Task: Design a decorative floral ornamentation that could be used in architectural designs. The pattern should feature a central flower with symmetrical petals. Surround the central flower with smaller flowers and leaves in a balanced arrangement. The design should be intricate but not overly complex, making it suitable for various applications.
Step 302:
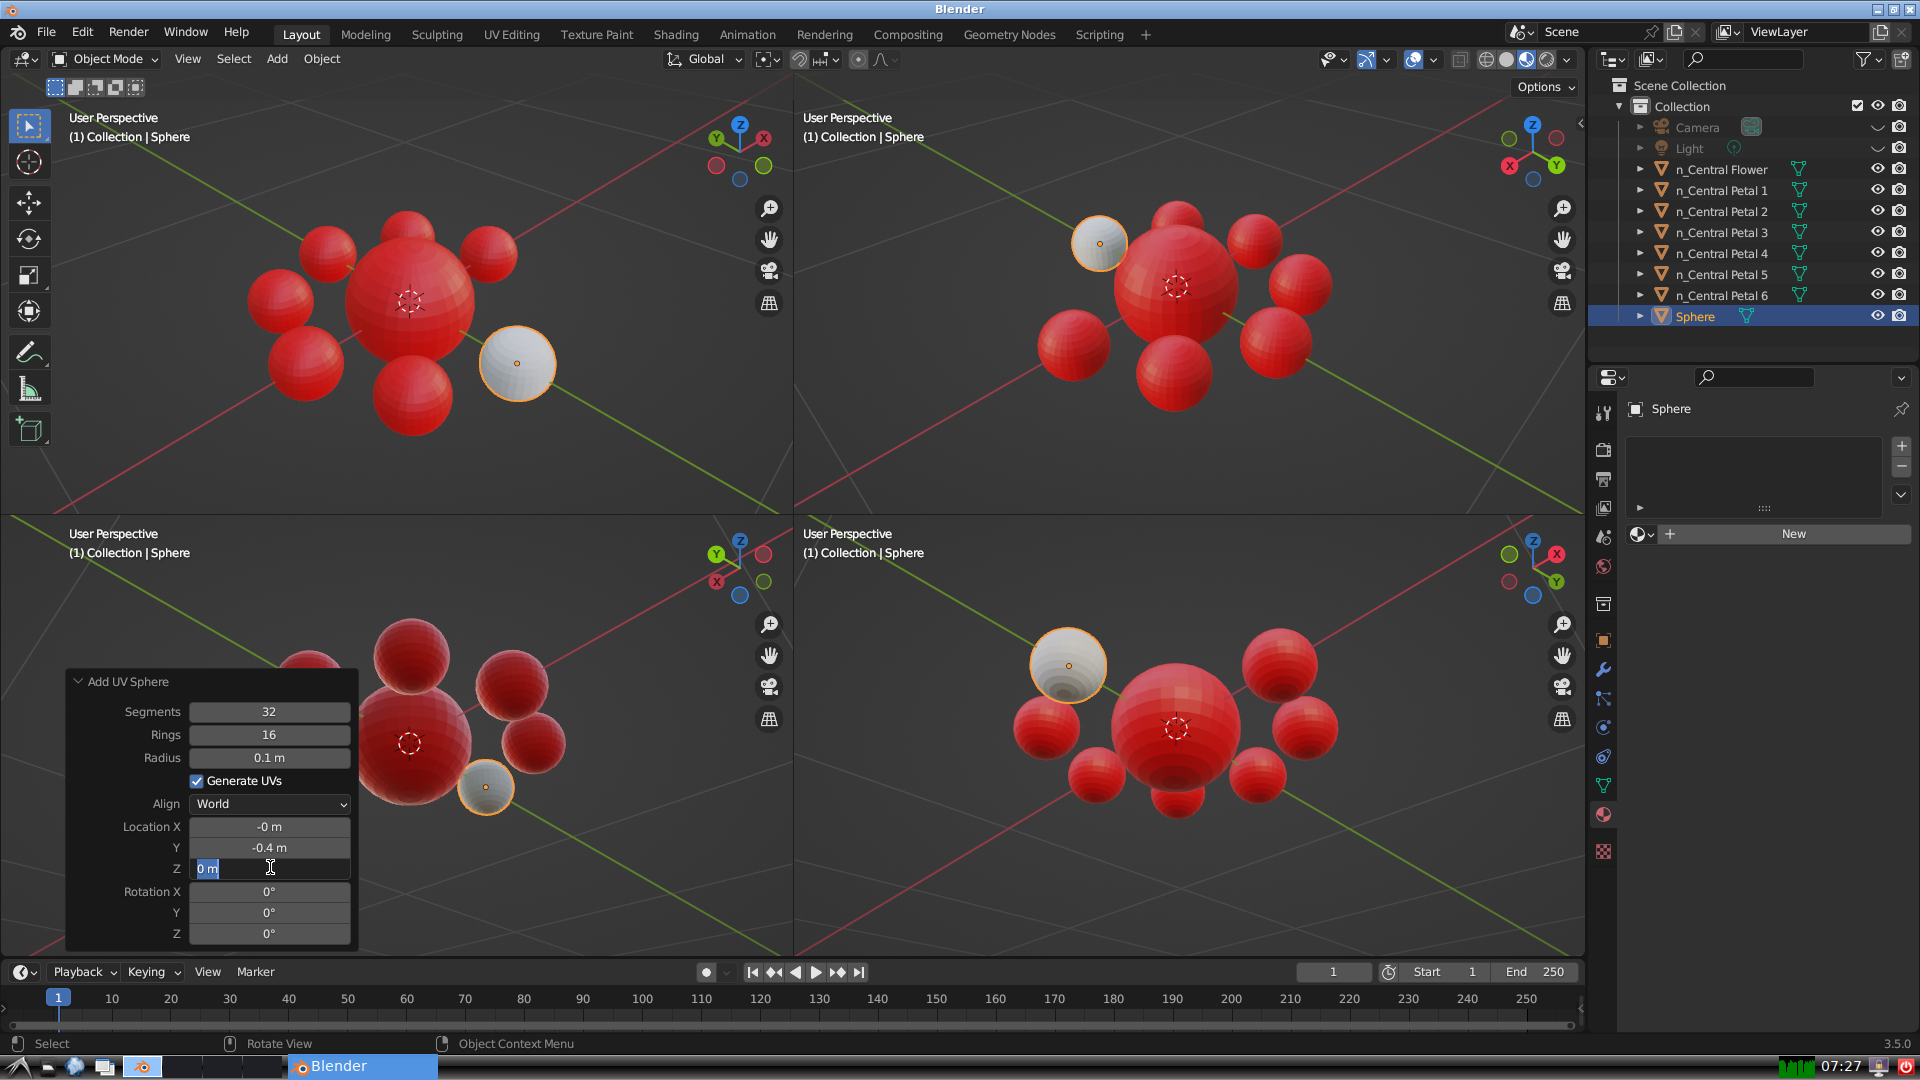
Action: input_text: 0.0